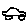
Label: car